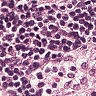
Metastatic tissue present: no